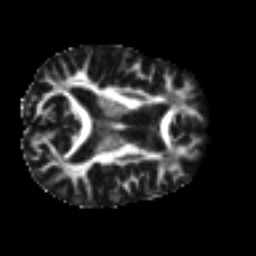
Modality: FA
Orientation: axial
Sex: male
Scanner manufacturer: ge
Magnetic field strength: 3 T
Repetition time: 7 s
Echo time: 0.08 s